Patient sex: M
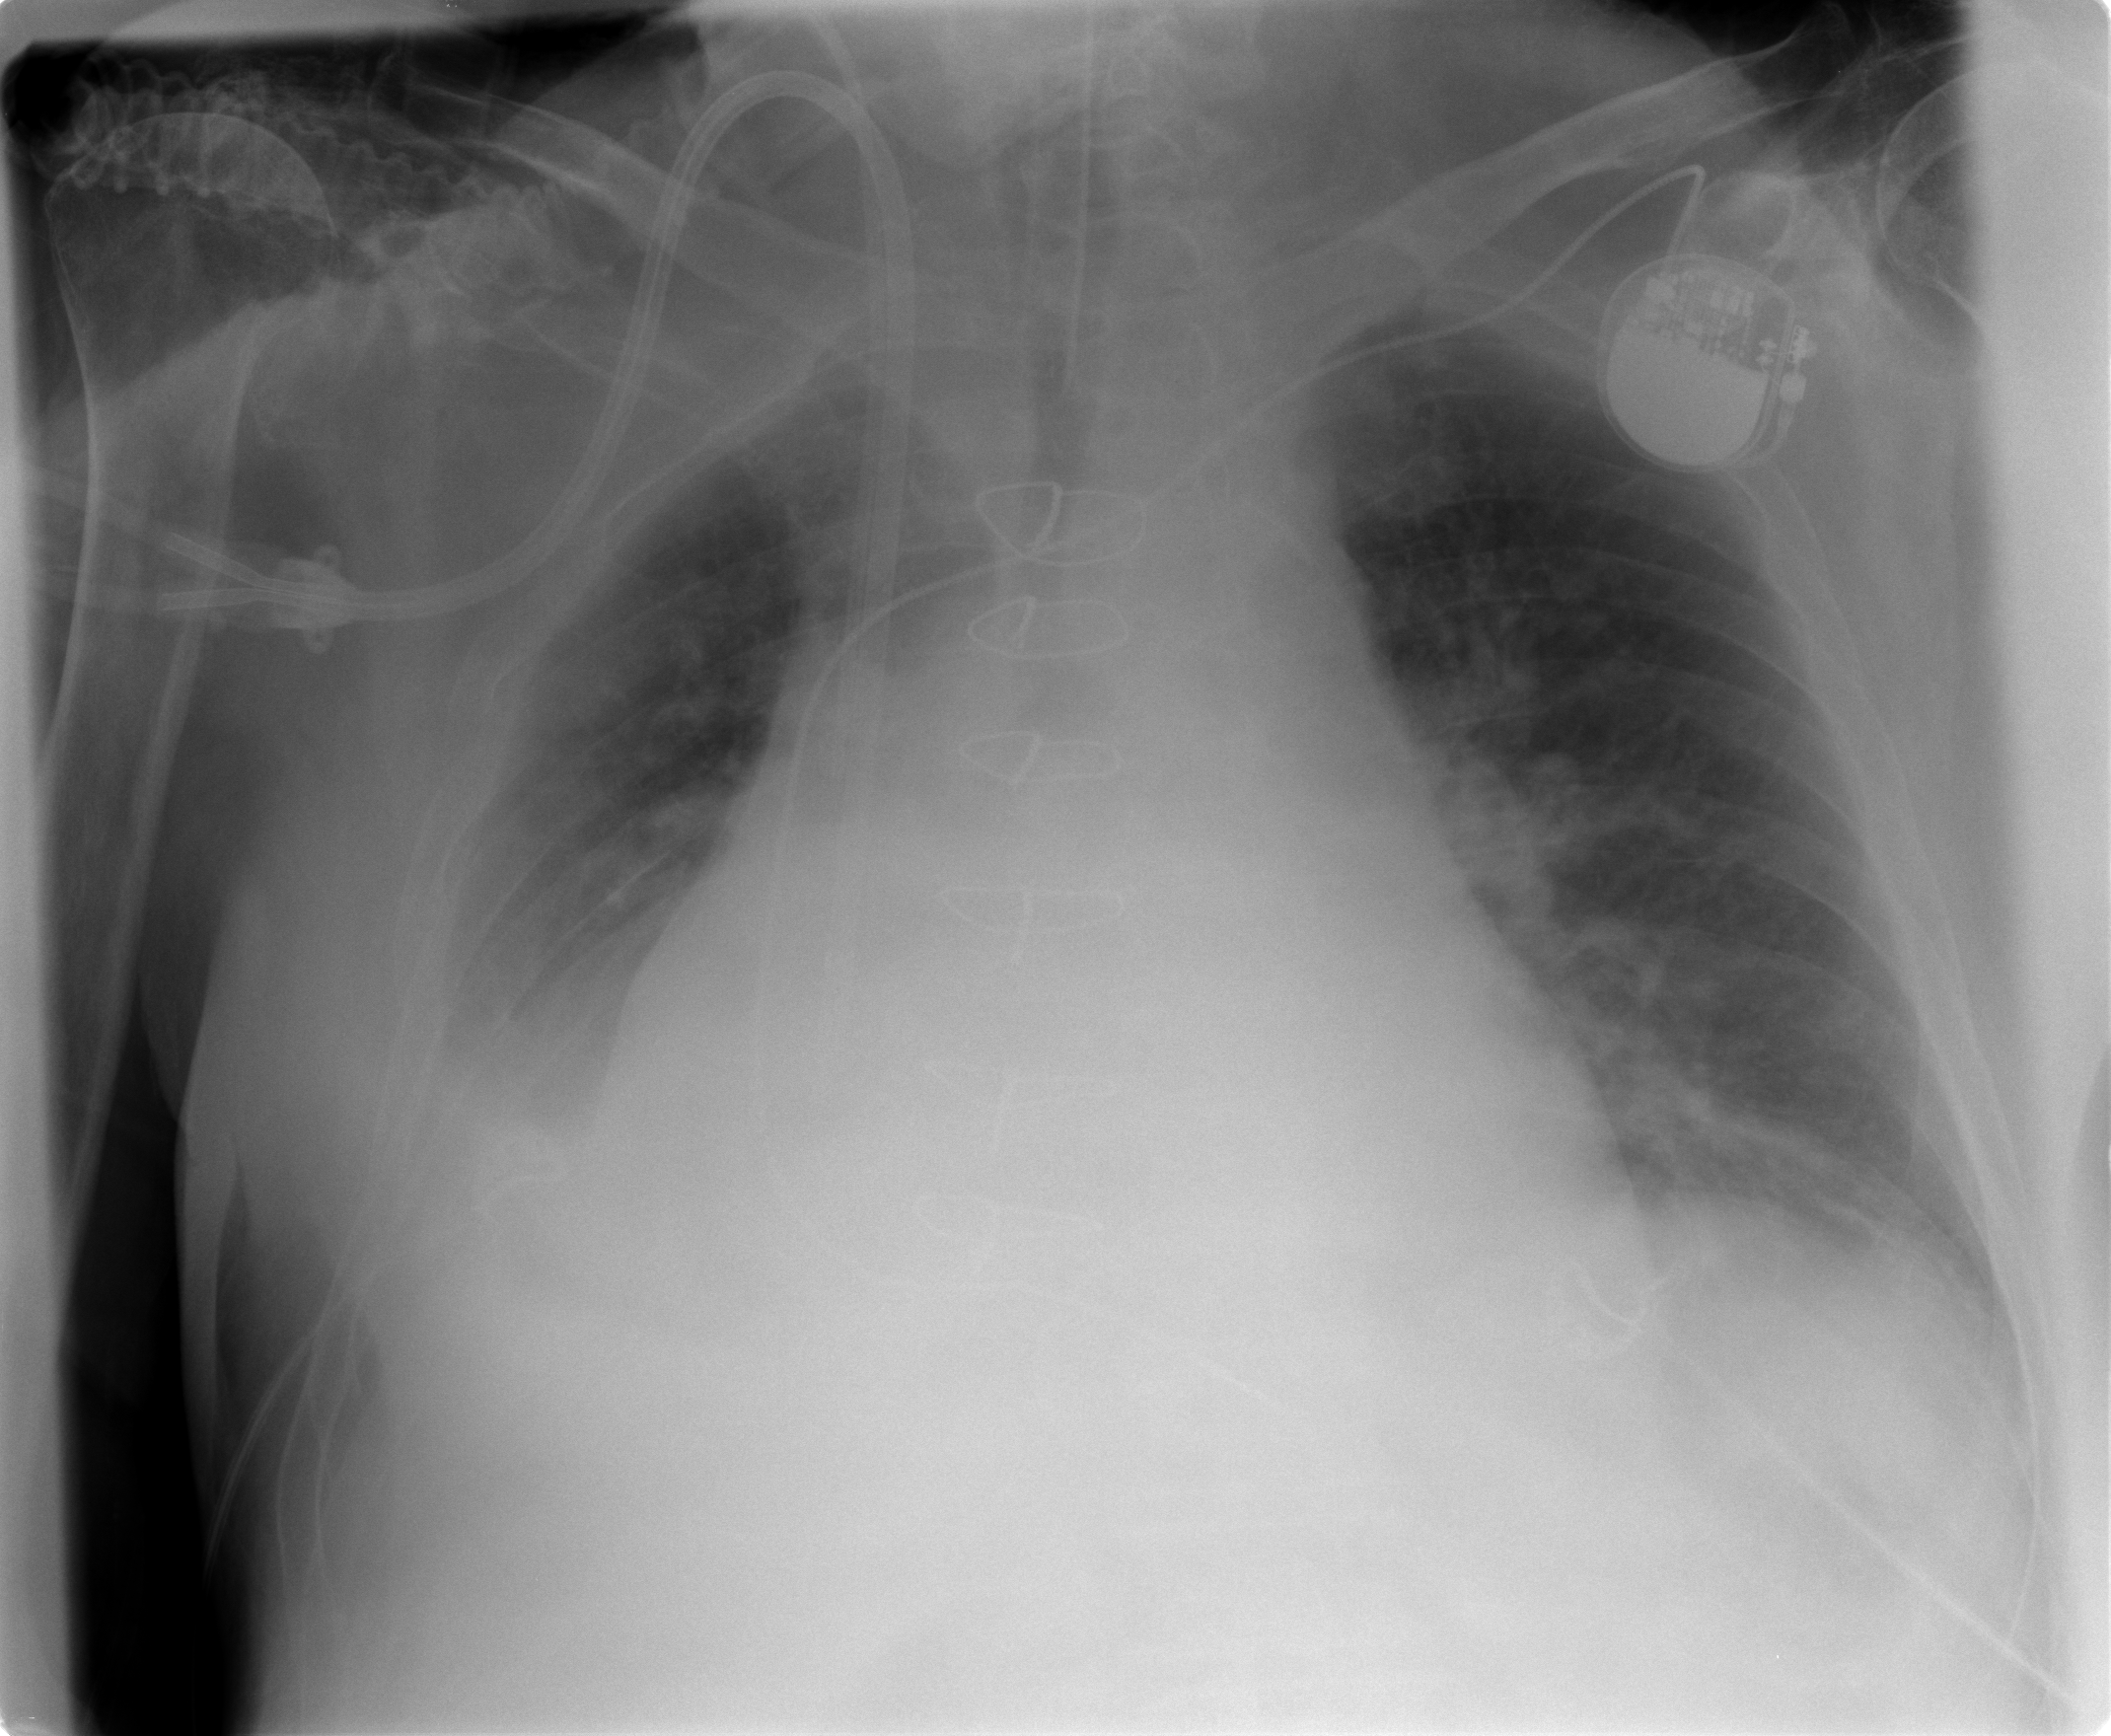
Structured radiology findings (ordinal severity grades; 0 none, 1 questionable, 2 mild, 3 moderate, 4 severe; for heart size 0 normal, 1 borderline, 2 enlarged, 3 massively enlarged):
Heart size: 0
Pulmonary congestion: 0
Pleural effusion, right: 0
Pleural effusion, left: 0
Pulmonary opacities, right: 0
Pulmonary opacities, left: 0
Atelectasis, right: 1
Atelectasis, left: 1